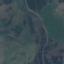
Land use / land cover: HerbaceousVegetation